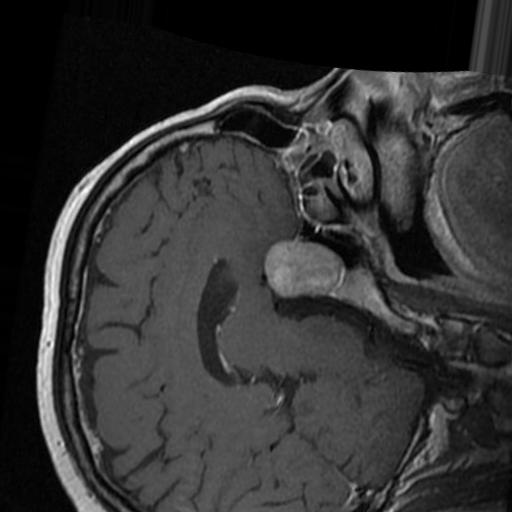
Label: brain_tumor